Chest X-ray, AP view. Patient: 50 years old, sex F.
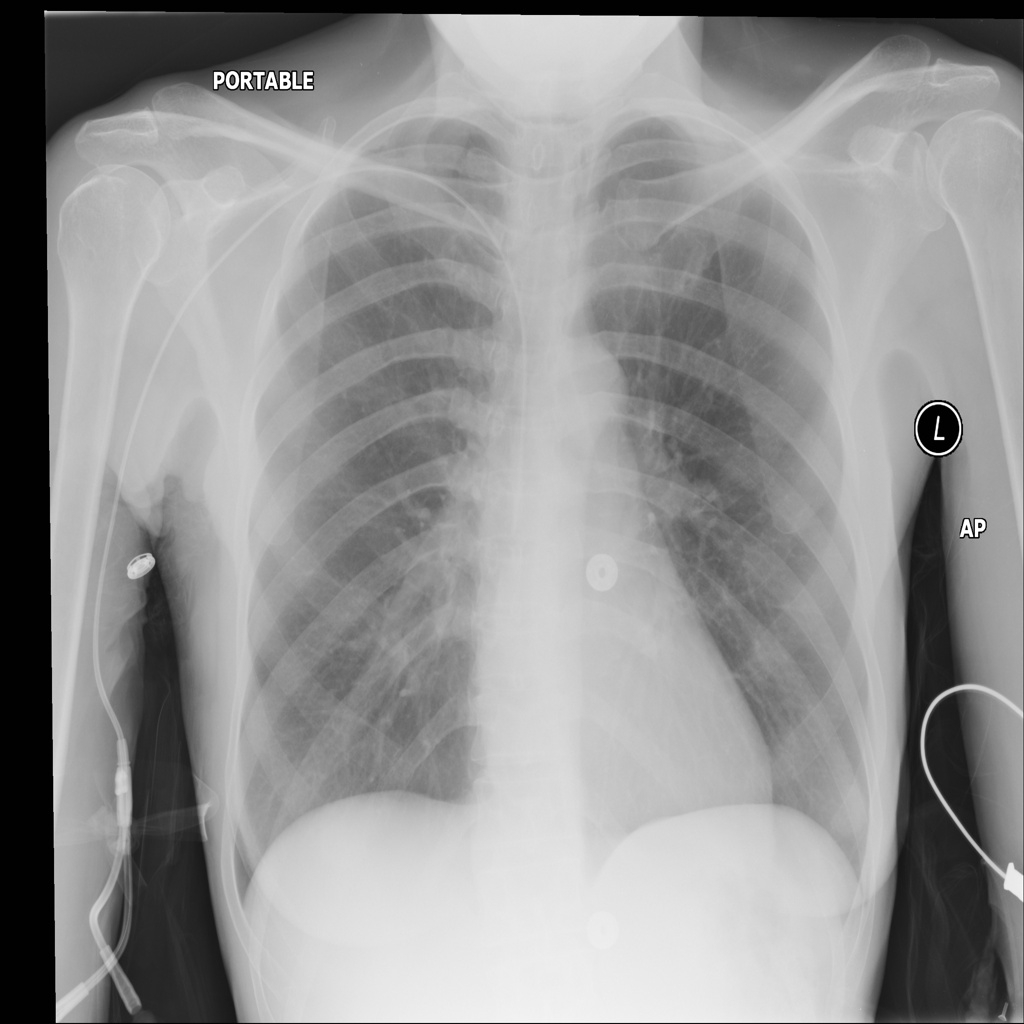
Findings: No Finding